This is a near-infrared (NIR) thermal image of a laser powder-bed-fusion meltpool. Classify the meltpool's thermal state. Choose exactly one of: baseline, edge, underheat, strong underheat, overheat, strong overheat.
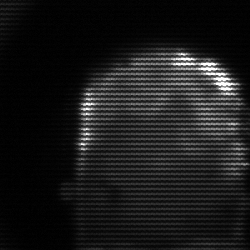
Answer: baseline